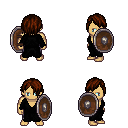
a pixel art fantasy rpg character, male body template, human, tanned skin, gray robe, metal pants, brown bangs hairstyle, shield, four views (front, back, left, right), 2x2 character sprite sheet, small pixel art, hard edges, no anti-aliasing